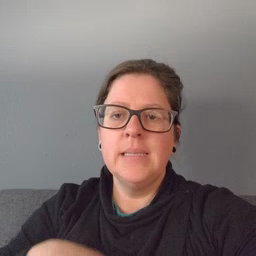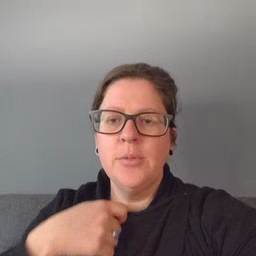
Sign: zipper